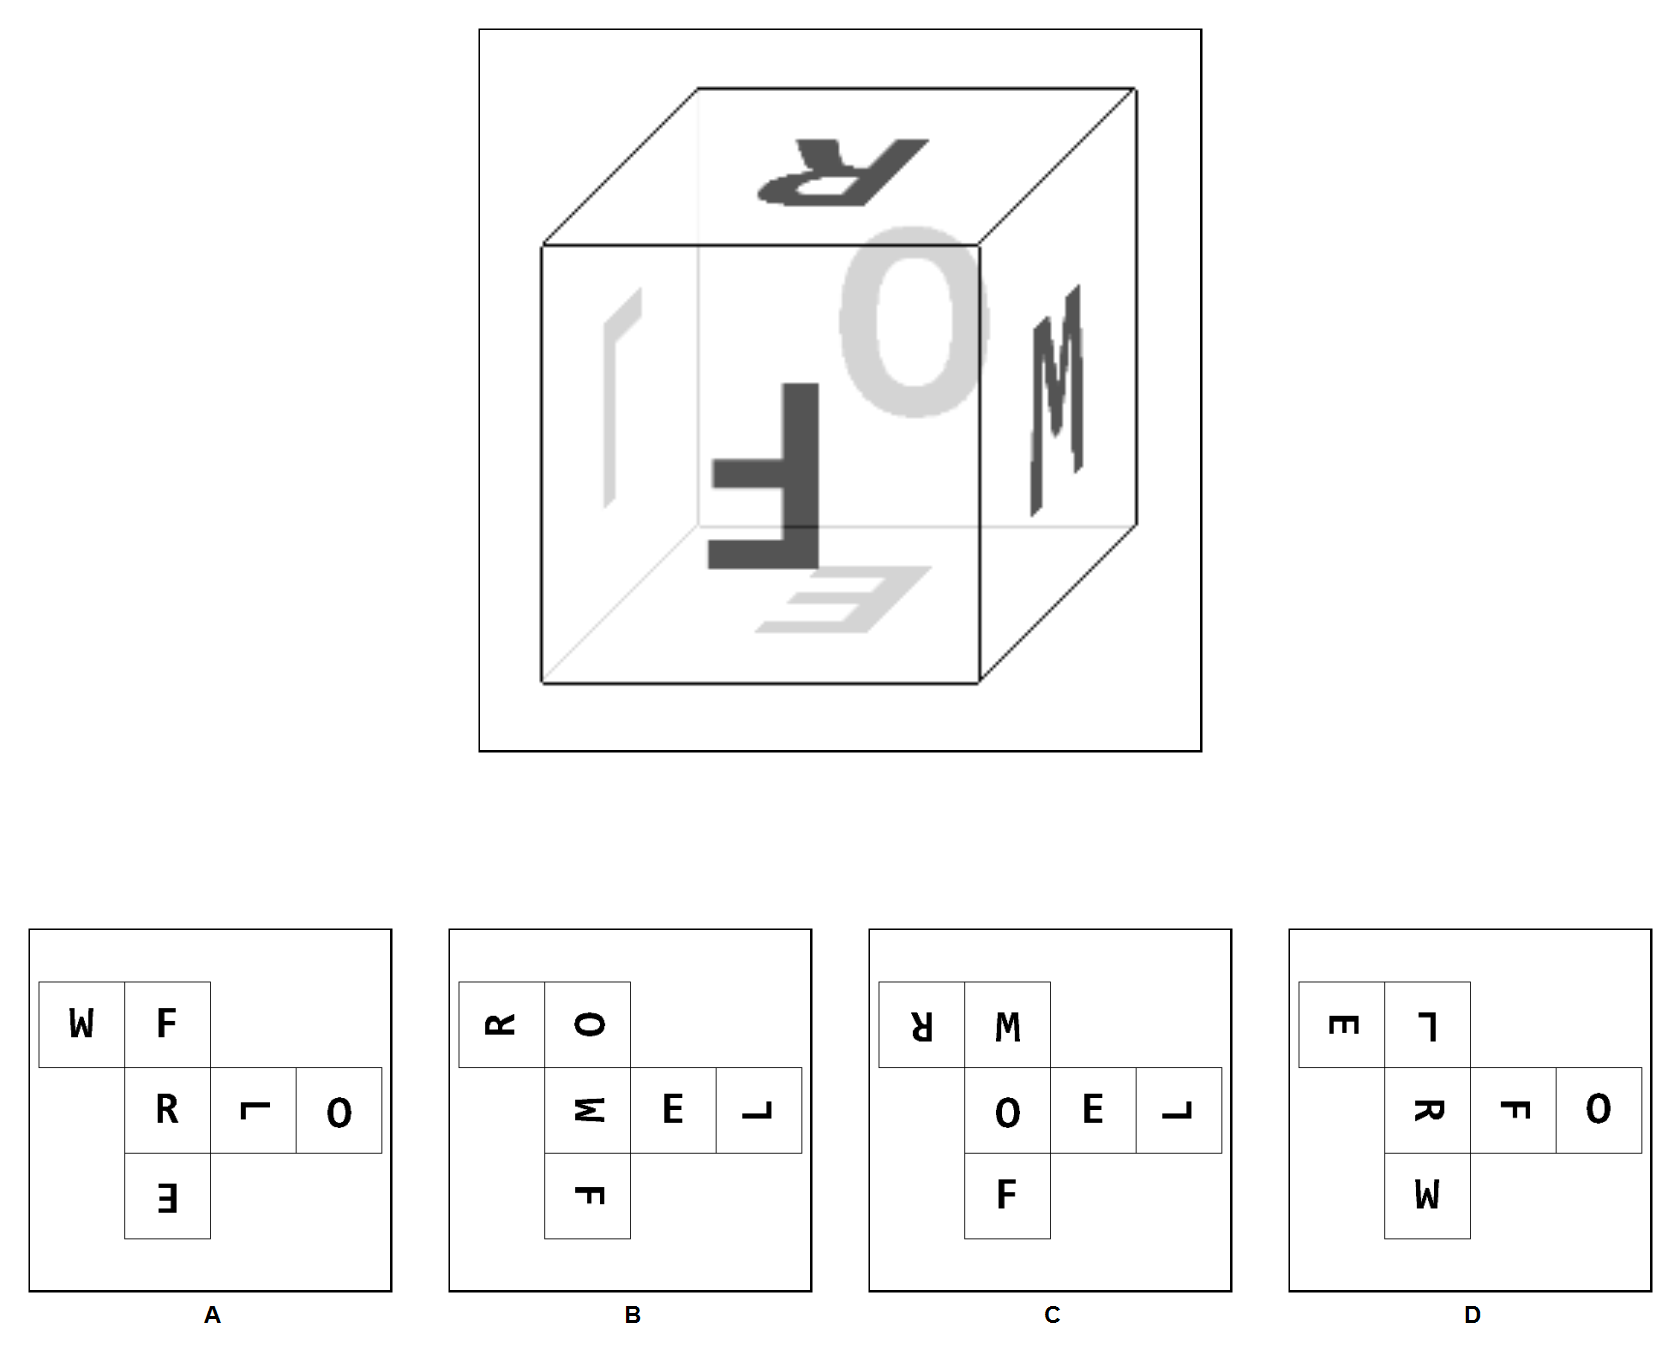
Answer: B